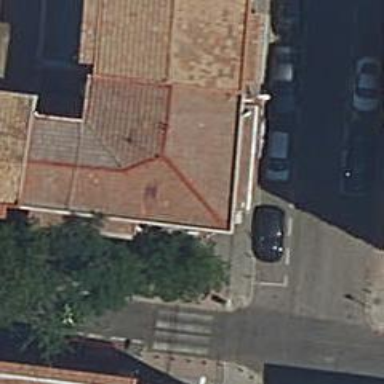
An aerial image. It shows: Pub.